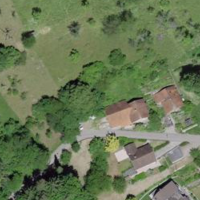
EUNIS habitat code: 55
Species observed at this site:
Neottia nidus-avis